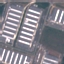
Land use / land cover: Industrial